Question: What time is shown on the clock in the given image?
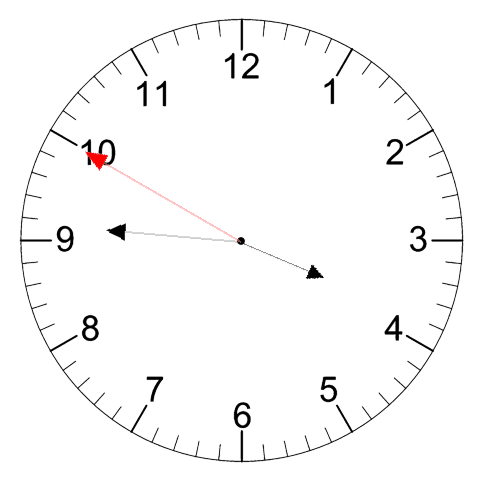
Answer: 03:45:50